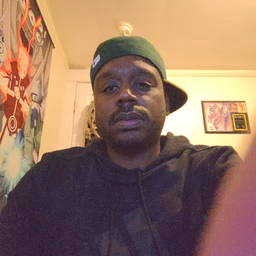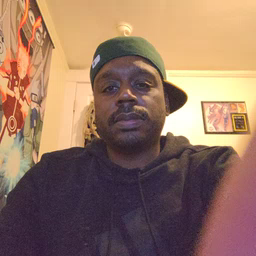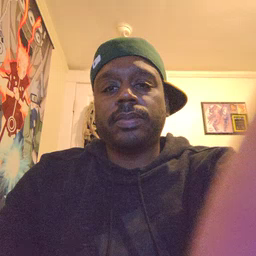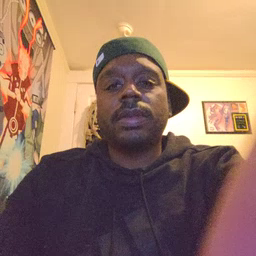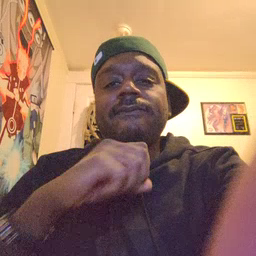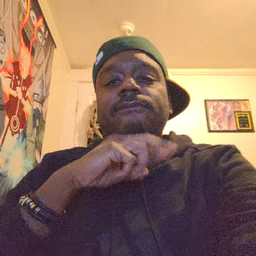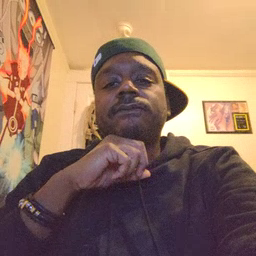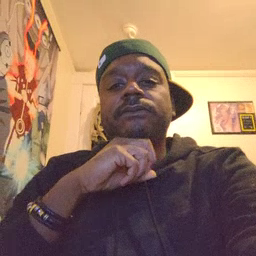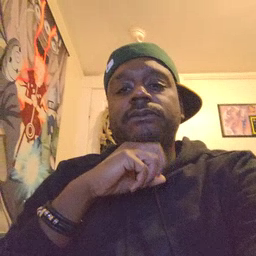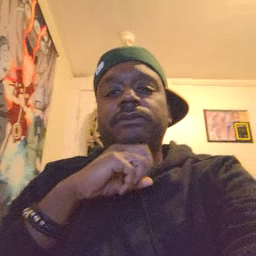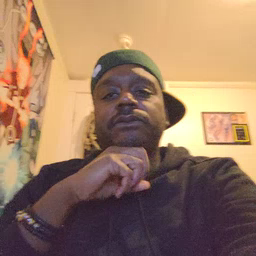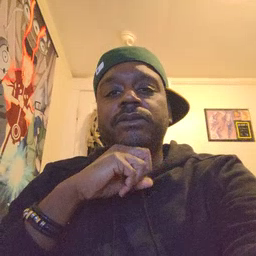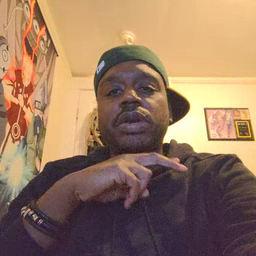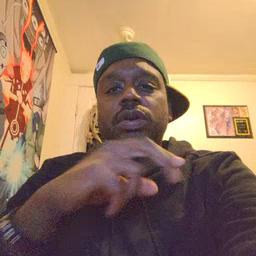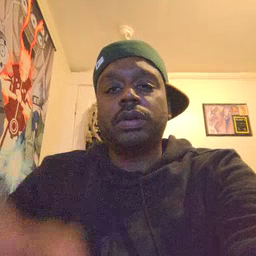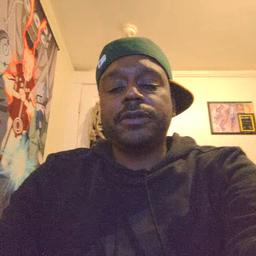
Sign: frog